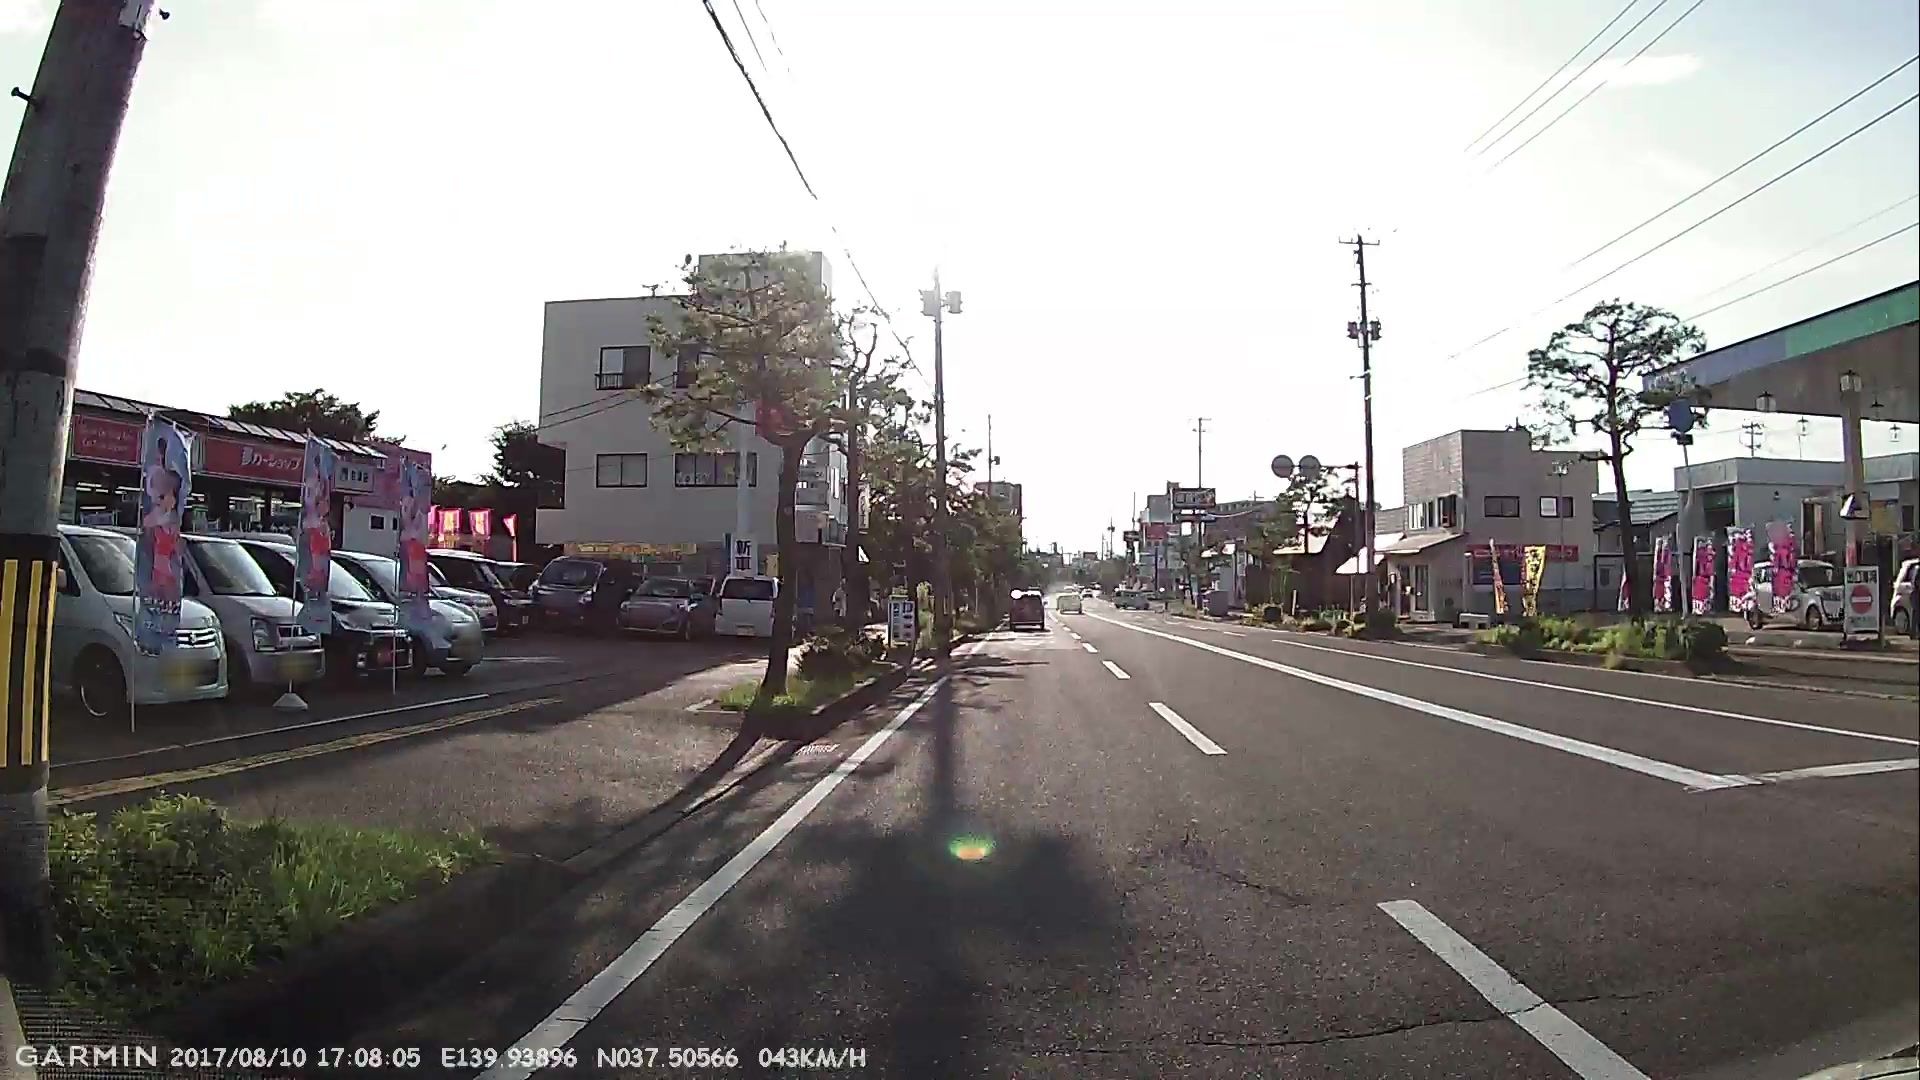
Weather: clear
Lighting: day
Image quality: good
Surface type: driving surface
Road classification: footway
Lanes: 4.0
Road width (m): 3
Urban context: urban centre
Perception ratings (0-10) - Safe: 4.81, Lively: 8.23, Beautiful: 5.18, Boring: 2.72, Depressing: 3.04, Wealthy: 5.1